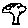
Label: tree